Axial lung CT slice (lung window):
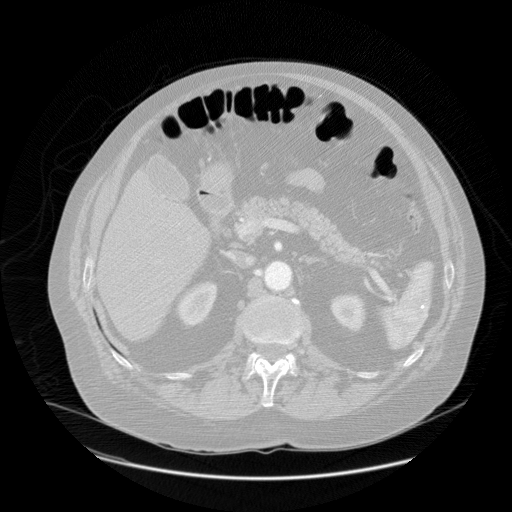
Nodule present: no